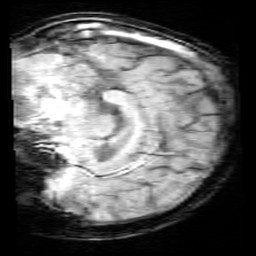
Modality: SWI
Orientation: sagittal
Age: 9
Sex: male
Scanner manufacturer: siemens
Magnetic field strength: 3 T
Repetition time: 0.027 s
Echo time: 0.02 s